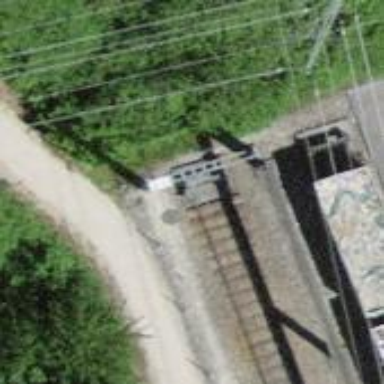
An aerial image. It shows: Railway buffer stop.